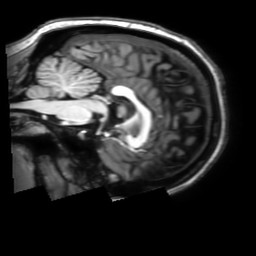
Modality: T1w
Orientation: sagittal
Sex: female
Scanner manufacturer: philips
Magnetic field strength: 3 T
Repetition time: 0.8 s
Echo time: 0.03 s